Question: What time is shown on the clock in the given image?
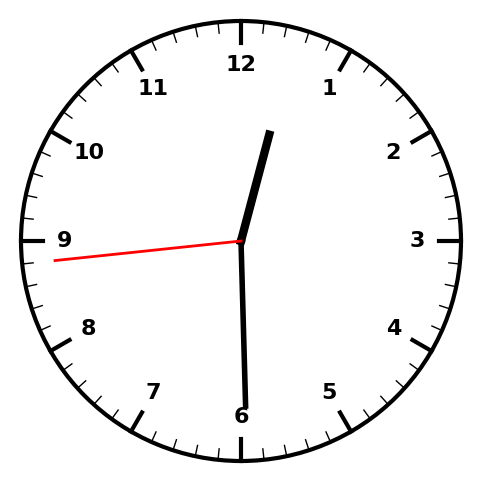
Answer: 12:29:44